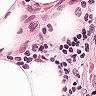
Metastatic tissue present: no